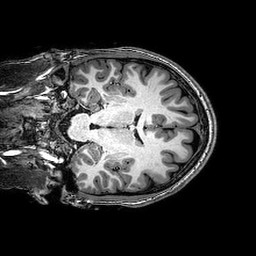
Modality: T1w
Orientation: coronal
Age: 24
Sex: male
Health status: healthy
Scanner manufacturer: philips
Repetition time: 0.008361 s
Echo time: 0.00386 s